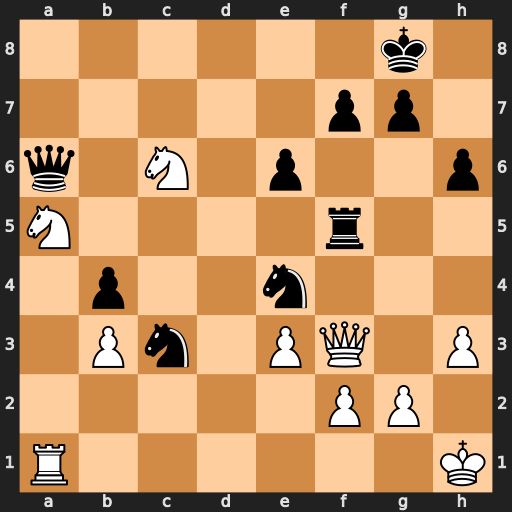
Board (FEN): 6k1/5pp1/q1N1p2p/N4r2/1p2n3/1Pn1PQ1P/5PP1/R6K
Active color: w
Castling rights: -
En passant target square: -
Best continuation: Ne7+ Kf8 Nxf5